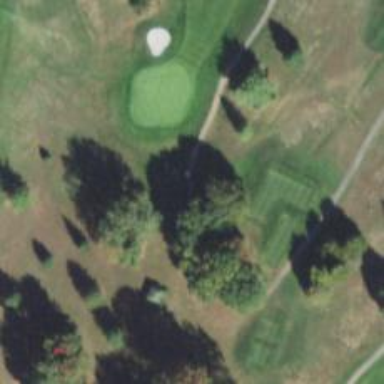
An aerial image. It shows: Pathway for golfing.